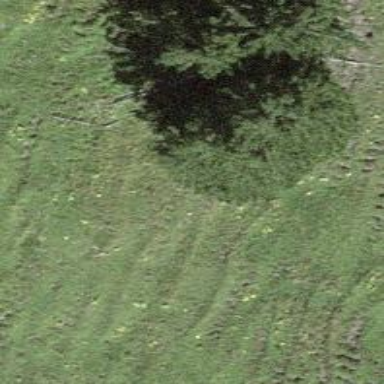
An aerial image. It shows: Beautiful tree in nature.